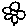
Label: flower